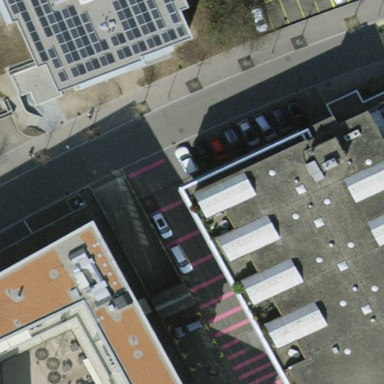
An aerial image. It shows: Building with apartments and flat roof.